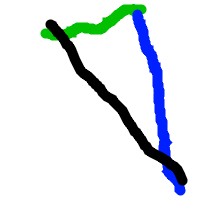
Shape: triangle